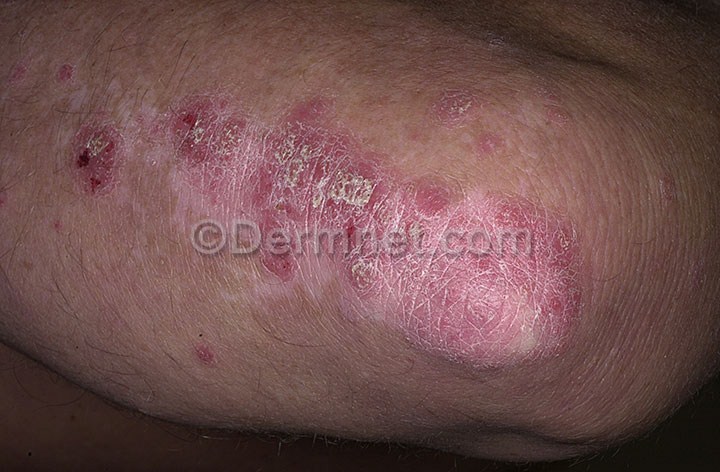
Disease: Psoriasis pictures Lichen Planus and related diseases